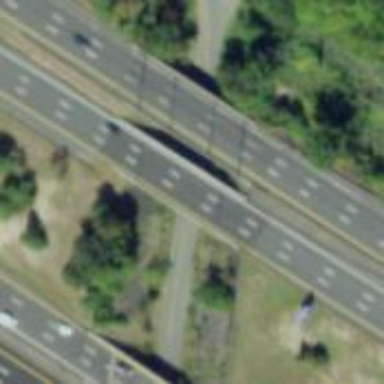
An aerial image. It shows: Motorway bridge spanning urban freeway/expressway.